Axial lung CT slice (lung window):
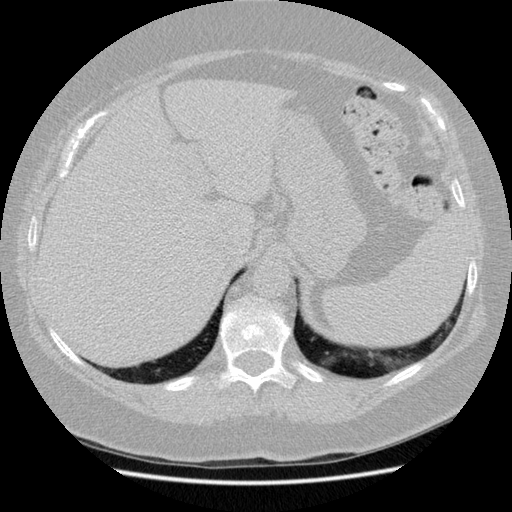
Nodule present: no